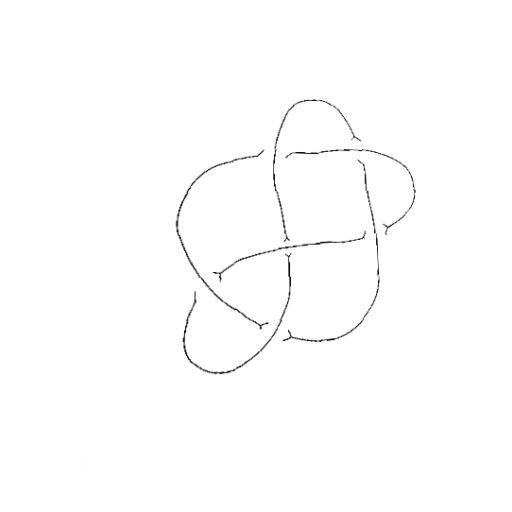
Crossing number: 6